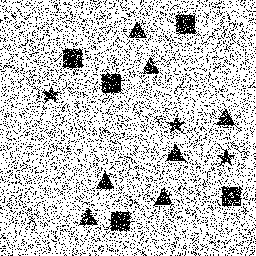
Squares: 5
Triangles: 7
Stars: 3
Total shapes: 15